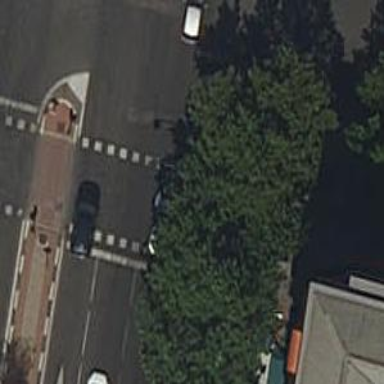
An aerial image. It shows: Zebra crossing with traffic signals.